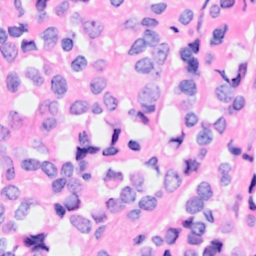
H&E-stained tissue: Breast